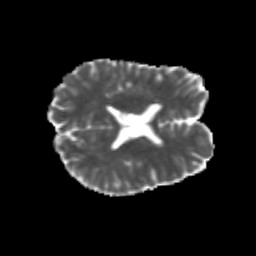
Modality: MD
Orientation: axial
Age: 29
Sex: male
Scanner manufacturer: siemens
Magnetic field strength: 3 T
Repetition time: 3.5 s
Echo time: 0.113 s